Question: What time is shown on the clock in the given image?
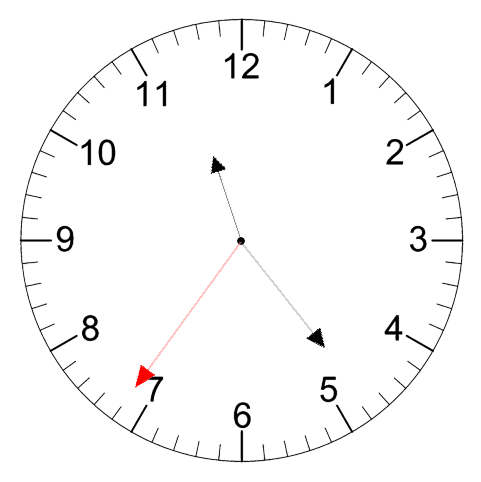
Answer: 11:23:36